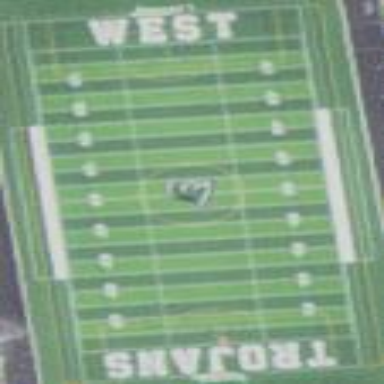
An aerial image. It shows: Pitch with artificial turf for soccer and American football sports activities.